Question: I don't know when or how this changed but the x value for the origin of my main view within my view controller has somehow become set to 160 when it used to be 0; and I can't set it back.
However despite being set at 160 everything displays properly - provided every child within the view also has its x set to 160. How is this possible? - As the width of the view is 320 why is it being displayed in full and not shifted half way across the screen? I don't want it be be displayed shifted over the screen but I don't understand why it isn't so would like to know.
Secondly how can I set it back to be 0?

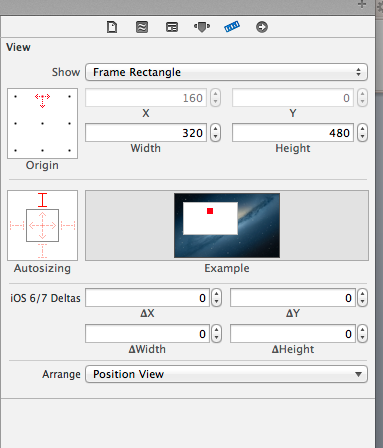
Answer: If you look at the square in the upper-left labeled "Origin", you'll see that the origin of your view is being defined as the top-center of the view. (That's what that little T at the top of the square means.) When your view is centered and takes up the whole screen, the top-center of your view is at coordinates (160, 0). That's why X is set to 160.
If you want the origin to be displayed as (0, 0), click on the upper-left dot in that square, setting the origin to be the top-left corner of the view.